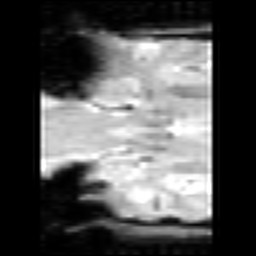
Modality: inplaneT2
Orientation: coronal
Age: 31
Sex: male